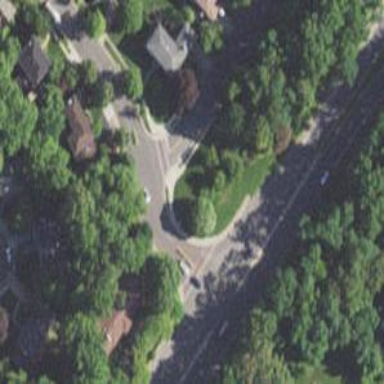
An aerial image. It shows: Uncontrolled road crossing with line markings.